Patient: sex M, age 69
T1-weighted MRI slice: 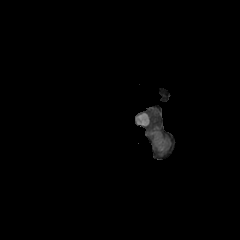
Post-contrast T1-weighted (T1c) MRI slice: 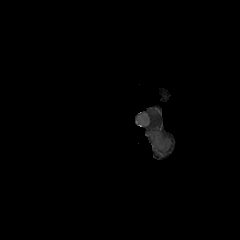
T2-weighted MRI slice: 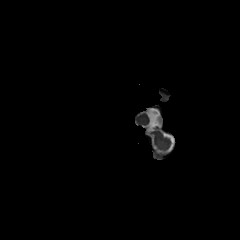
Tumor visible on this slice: no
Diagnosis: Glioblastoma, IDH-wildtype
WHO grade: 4